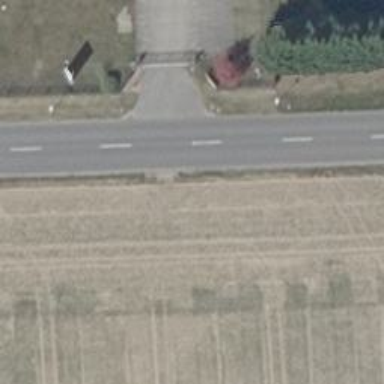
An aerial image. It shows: Residential road with asphalt surface and lane markings.